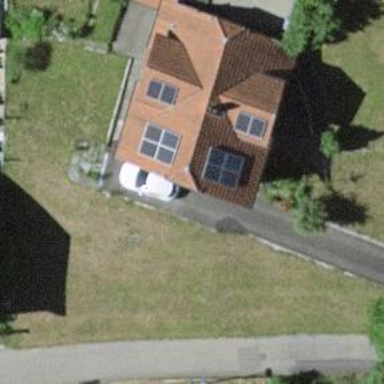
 consisting of solar photovoltaic panels."